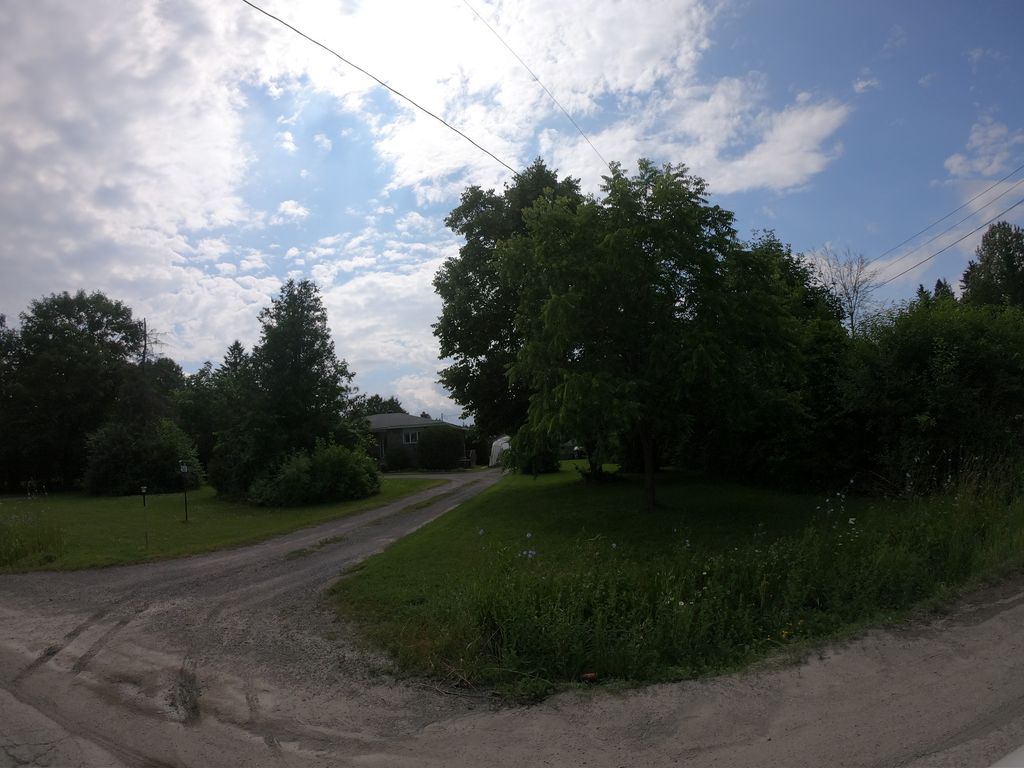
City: ottawa-gatineau